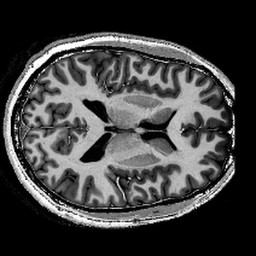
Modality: T1w
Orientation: axial
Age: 30
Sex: male
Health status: healthy
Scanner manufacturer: siemens
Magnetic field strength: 9.4 T
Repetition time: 6 s
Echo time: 0.003 s